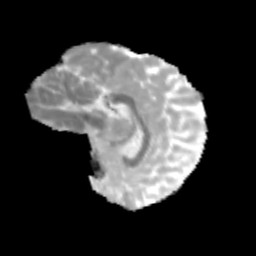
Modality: MD
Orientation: sagittal
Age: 10
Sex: female
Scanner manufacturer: siemens
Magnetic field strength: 3 T
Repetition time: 3.8 s
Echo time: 0.07 s